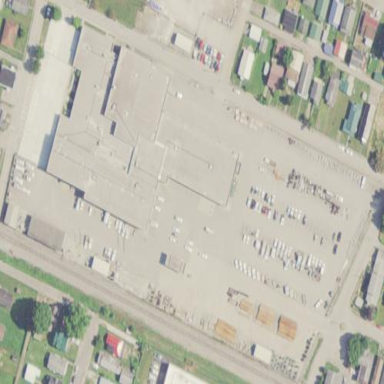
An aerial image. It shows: Utility area.